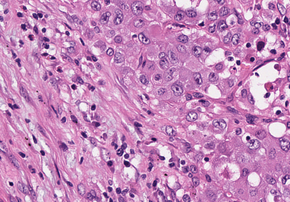
Tumor epithelial tissue: yes
Tumor-associated stroma tissue: yes
Normal tissue: no